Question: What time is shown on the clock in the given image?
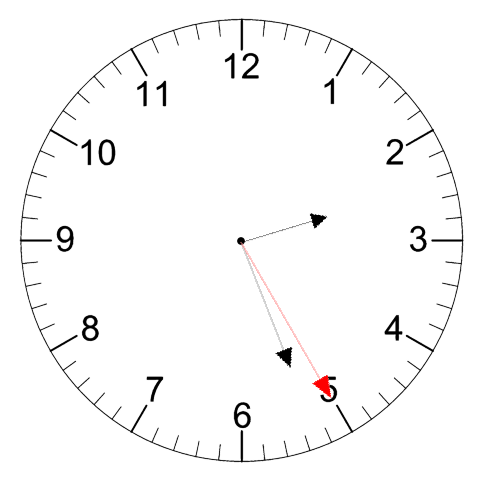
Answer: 02:26:25